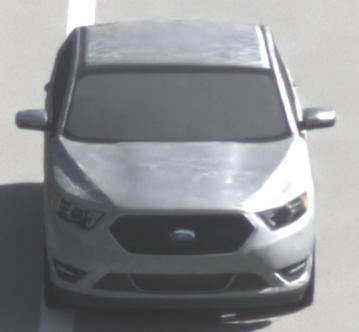
Make: Ford
Model: Taurus
Detailed model: SHO
Model produced from: 2012
Model produced until: 2019
Doors: 4
Color: white
Road condition: dry road
Daytime: morning or afternoon
Contrast: low contrast